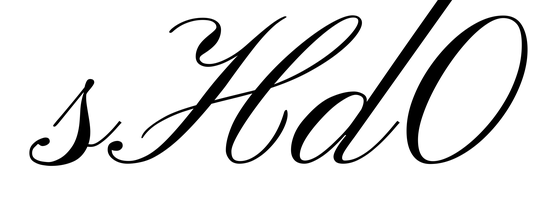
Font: PinyonScript-Regular